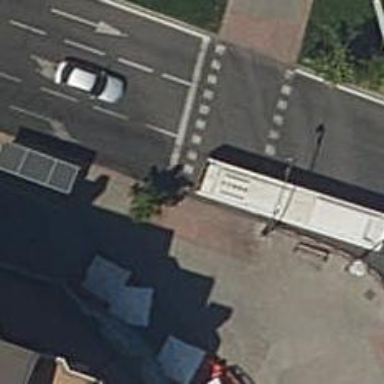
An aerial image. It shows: Crossing with traffic signals.